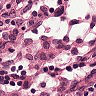
Metastatic tissue present: no